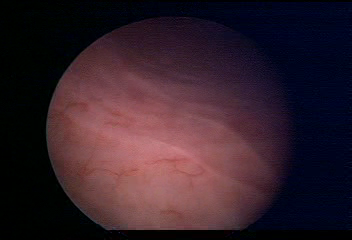
Modality: WLC
Class: Normal mucosa
Bladder cancer association: No